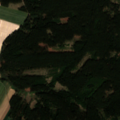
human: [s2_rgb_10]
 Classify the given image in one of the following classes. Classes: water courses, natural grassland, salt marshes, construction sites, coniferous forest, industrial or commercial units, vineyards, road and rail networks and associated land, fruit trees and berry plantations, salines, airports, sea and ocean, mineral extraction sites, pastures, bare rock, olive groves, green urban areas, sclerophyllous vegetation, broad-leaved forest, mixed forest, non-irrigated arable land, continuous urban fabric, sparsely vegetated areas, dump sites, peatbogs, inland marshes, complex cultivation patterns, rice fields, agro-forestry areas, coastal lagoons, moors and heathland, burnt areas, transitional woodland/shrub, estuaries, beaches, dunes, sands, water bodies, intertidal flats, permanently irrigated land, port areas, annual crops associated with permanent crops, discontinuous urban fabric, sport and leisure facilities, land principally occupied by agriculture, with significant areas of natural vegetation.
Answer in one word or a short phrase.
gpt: non-irrigated arable land, coniferous forest